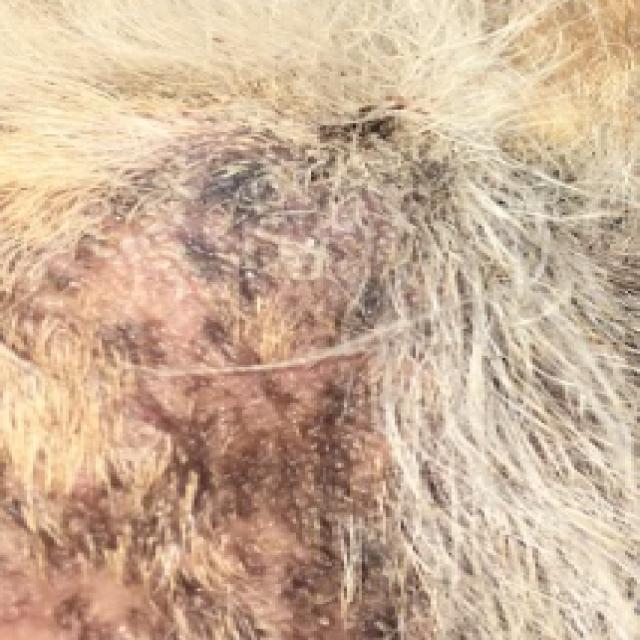
Canine demodicosis (Demodex mange) — caused by Demodex canis mites. Presents with alopecia, follicular papules, pustules, and comedones. Often localized on face and forelimbs.